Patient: sex M, age 60
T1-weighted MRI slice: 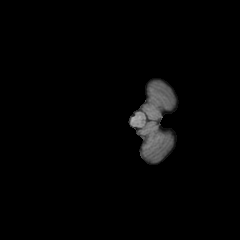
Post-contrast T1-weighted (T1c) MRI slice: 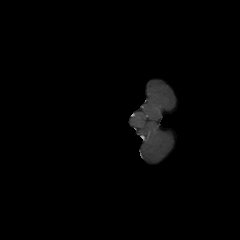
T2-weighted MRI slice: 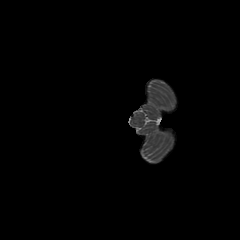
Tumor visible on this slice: no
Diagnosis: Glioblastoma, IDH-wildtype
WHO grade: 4